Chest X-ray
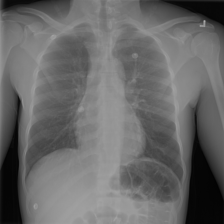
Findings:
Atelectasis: negative
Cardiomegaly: negative
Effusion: negative
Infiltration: negative
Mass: negative
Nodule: negative
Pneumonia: negative
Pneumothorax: negative
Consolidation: negative
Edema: negative
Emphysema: negative
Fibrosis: negative
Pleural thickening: negative
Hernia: negative